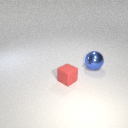
small red rubber cube to the left of large blue metal sphere